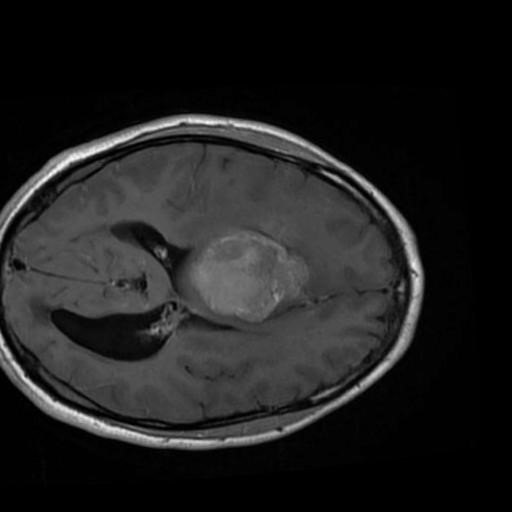
Label: brain_menin